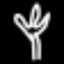
Label: palm tree